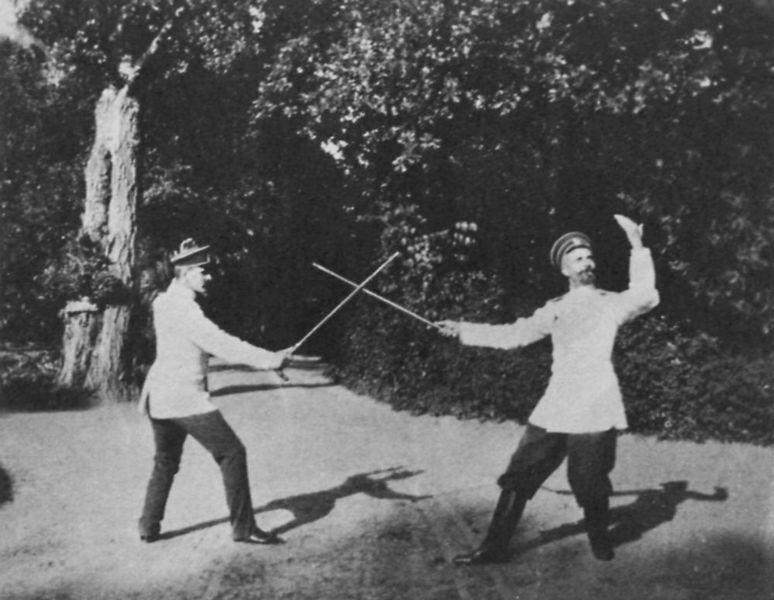
Titel: Sommer auf Archangelskoje, Fechtpose
Künstler: Russischer Photograph
Schlagwörter: baum, blätter, hand, kampf, mann, schatten, weiß, bäume, landschaft, menschen, grau, hut, hüte, männer, schwarz, strasse, blick, park, weg, tanz, anzug, bart, bärte, hose, jacke, mütze, mützen, falten, mensch, sockel, hände, baumstamm, stamm, büsche, gebüsch, sonne, sträucher, pose, verbindung, wald, stock, garten, skulptur, schuhe, hosen, russland, hecke, platz, soldaten, sport, gris, homme, jaune, moustache, portrait, vert, stil, fahrspuren, foto, fotografie, photographie, spiel, berlin, kreuz, kreuzung, lichtung, schwarz-weiss, blanc, noir, schwert, schwerter, säbel, uniform, uniformen, waffen, chapeau, jacken, stöcke, abzeichen, degen, posieren, stiefel, kämpfen, sieg, photo, chien, fechten, duell, rouge, schattenspiel, stellung, kaiserreich, femme, ombre, ombres, russen, fotographie, arbre, bois, foret, nature, main, épée, gekreuzt, fptp, realisme, bleu, winken, preussisch, grüßen, gruss, duel, studenten, landschaftsgarten, alle, chein, arbres, jeu, oiseau, fechter, deux, violet, sabre, nadar, russe, jardin, parc, statue, dieu, perspective, strße, bras, noir et blanc, hommes, militaires, combat, renaissance, soldat, kontrapos, epreuve, uniforme, russie, rue, kaiser wilhelm, absurde, allée, angeben, angeber, balndic, burschenschaft, cinema, coince, croisement, deux hommes, dix-neuvieme, dix-neuvième siècle, duellieren, entrainement, escrime, fechtkampf, feuille, feùùe, gaugin, gendarme, gespaltener baum, grußgeste, idiot, korporation, kreuzng, képis, linke hand, marche pas, officiers, ombre portée, pantalons, parieren, pas, qualität, qui sait, ras le bol, rauenfechten, route, schjarz, socquette, spazierstöcke, staumstumpf, stockfechten, stries, studentenschaft, trop bete, uniformes, voilà, voit pas, wegsperrung